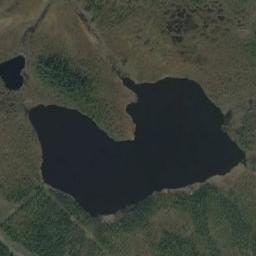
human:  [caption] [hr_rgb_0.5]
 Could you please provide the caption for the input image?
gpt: A big lake and a small lake lie in a sparse forest and the water is dark blue .

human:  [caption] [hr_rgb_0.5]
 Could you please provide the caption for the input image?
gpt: The lake is very small .

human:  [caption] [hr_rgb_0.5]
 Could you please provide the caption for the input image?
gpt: There is an irregular blue lake on the ground with lush green vegetation .

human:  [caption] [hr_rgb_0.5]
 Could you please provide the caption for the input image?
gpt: There are many trees around the lake .

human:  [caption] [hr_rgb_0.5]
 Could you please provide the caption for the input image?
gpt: There are greens and brown bare land around the lake .